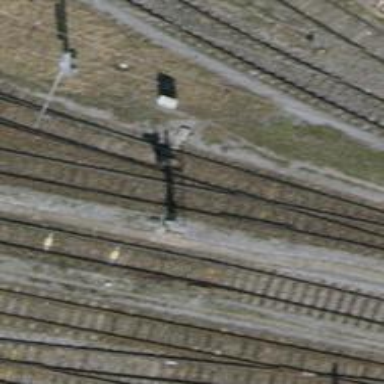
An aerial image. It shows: Railway switch.